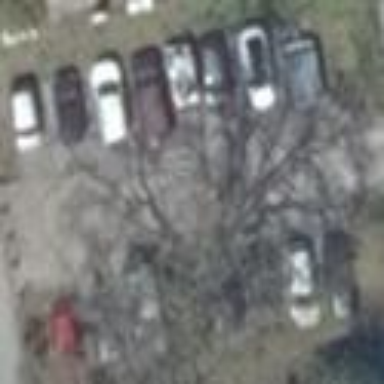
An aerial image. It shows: Parking available on the street side.